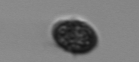
Label: Dinophyceae